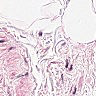
Metastatic tissue present: no